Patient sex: F
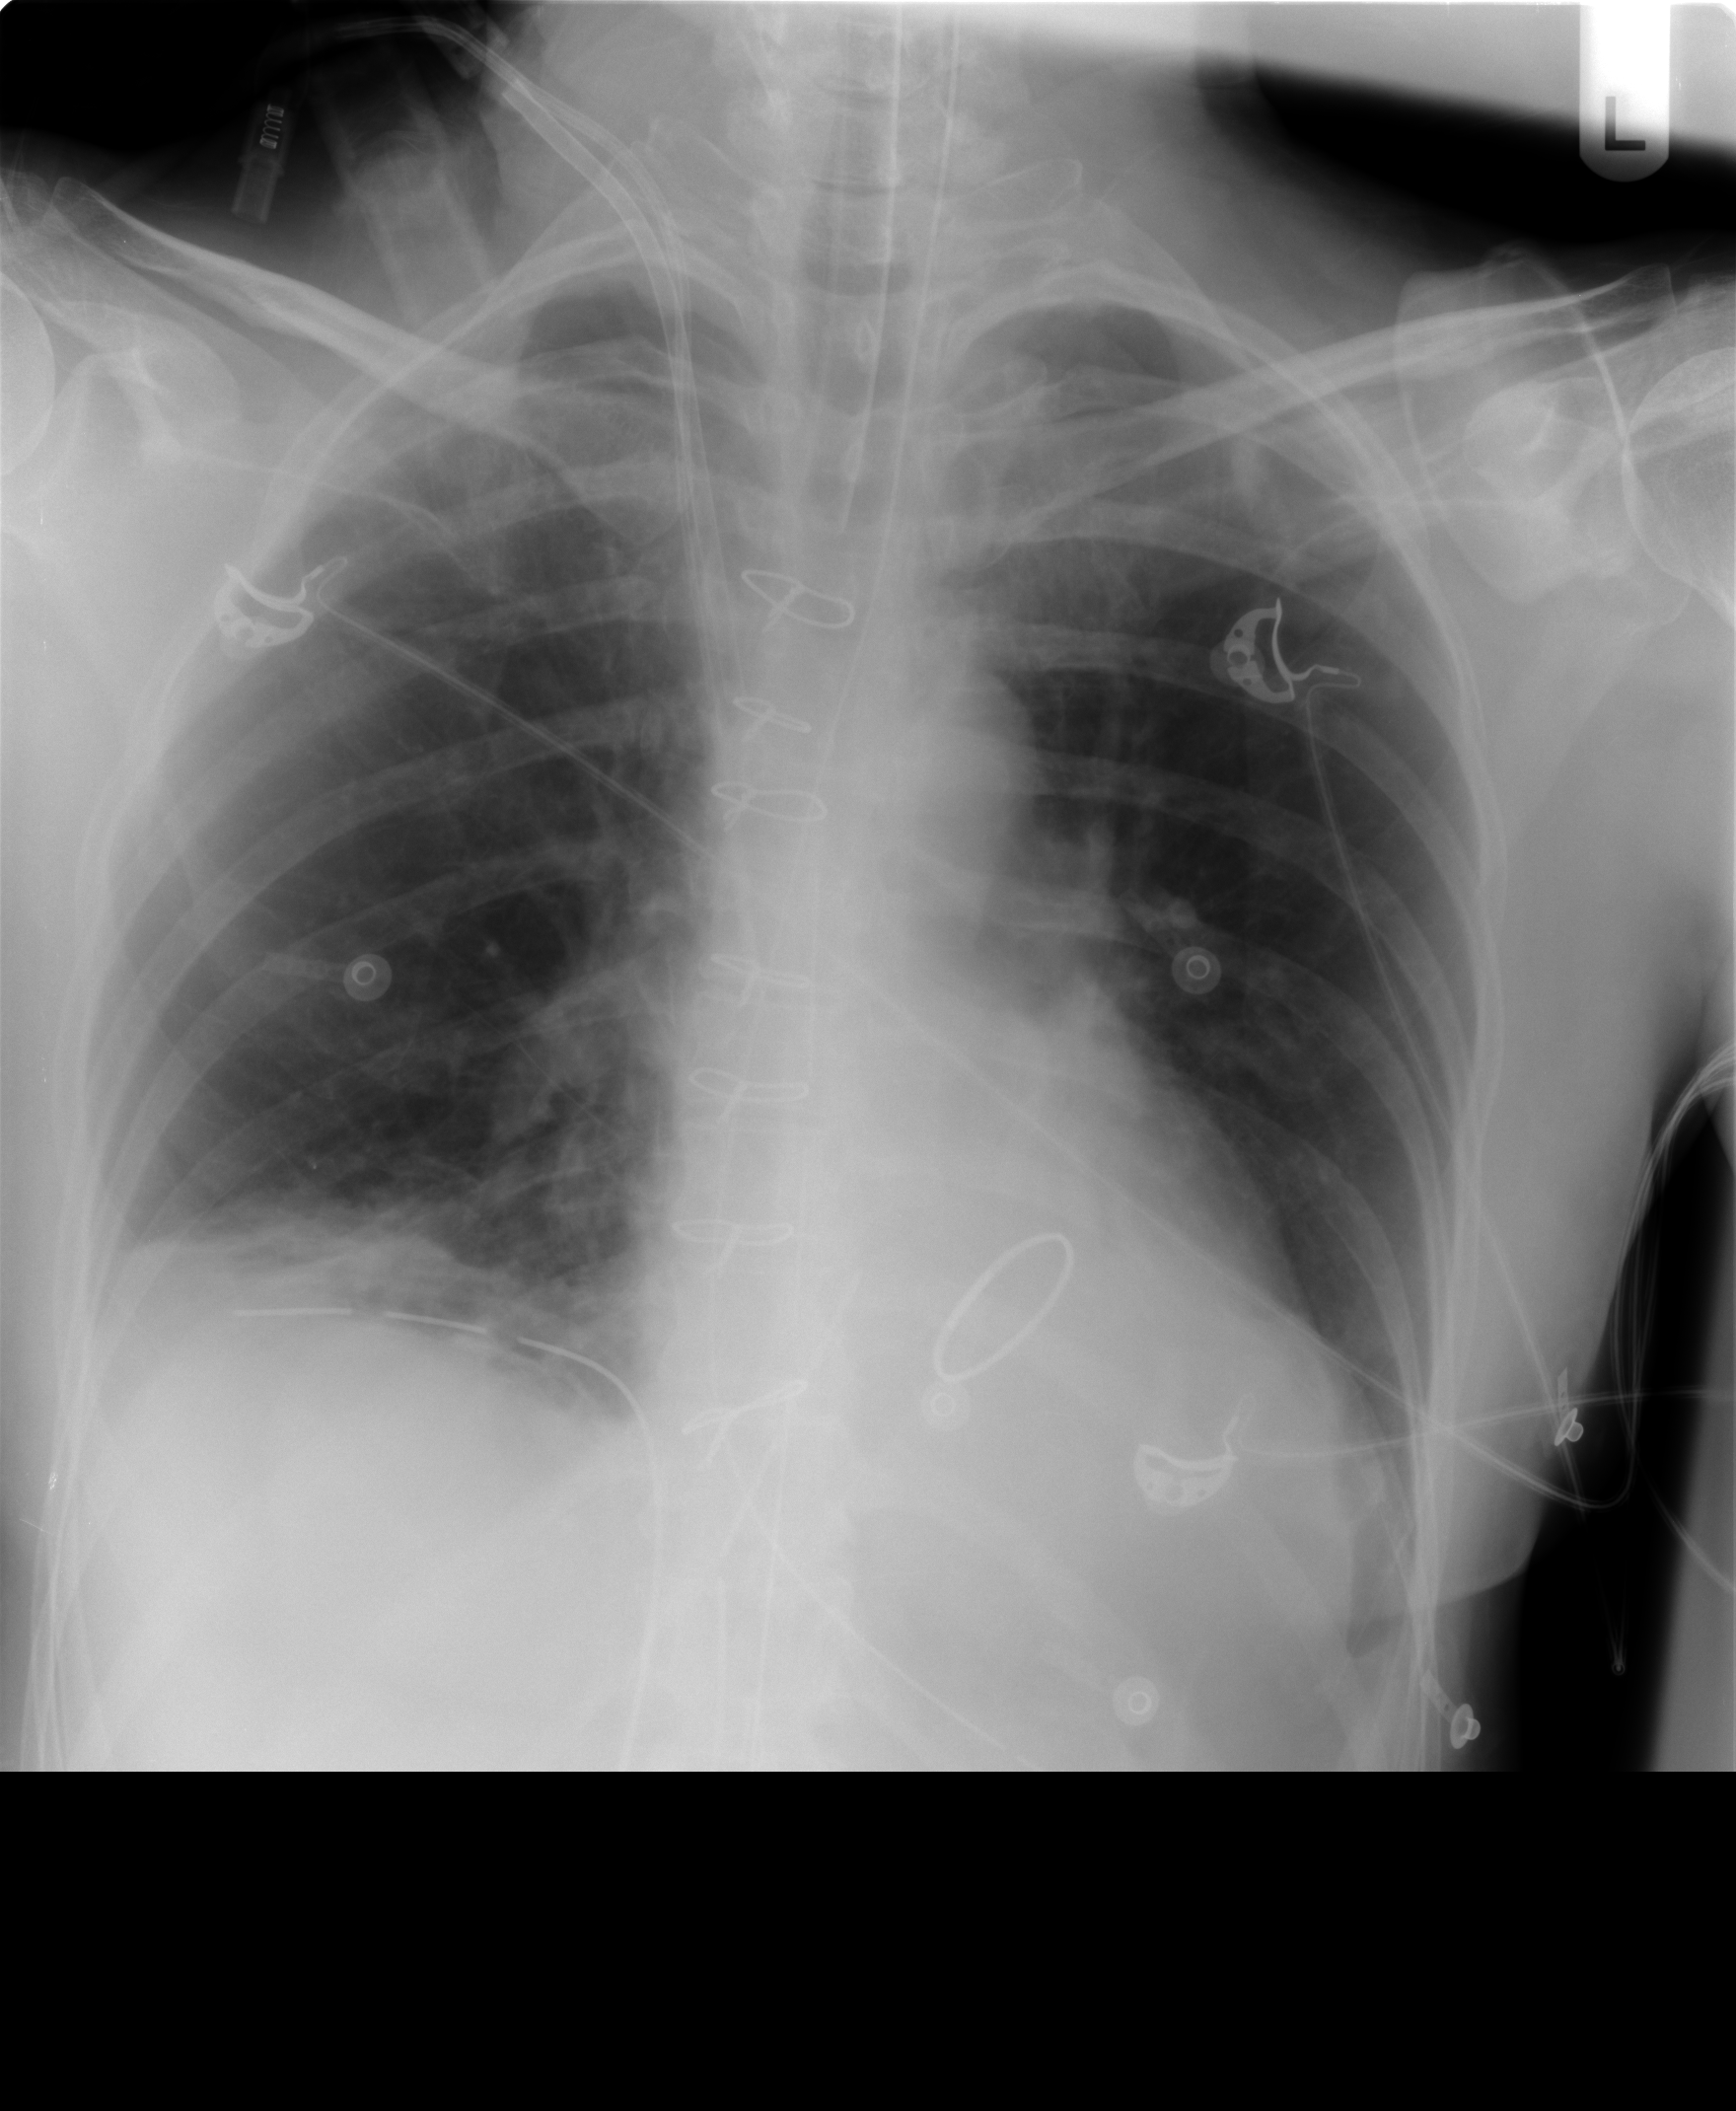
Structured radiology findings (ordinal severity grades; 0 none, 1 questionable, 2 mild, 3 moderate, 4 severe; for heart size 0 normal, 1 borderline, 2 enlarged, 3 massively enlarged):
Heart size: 0
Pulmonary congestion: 0
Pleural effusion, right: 1
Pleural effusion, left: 1
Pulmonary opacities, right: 0
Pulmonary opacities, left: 0
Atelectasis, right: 2
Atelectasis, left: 1